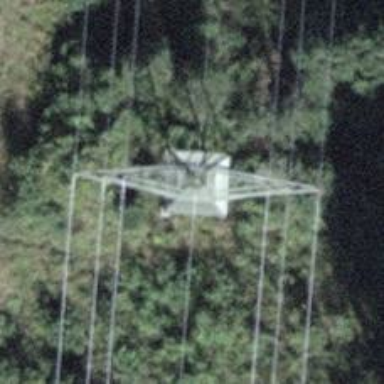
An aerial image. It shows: Power line in the image.